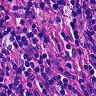
Metastatic tissue present: no